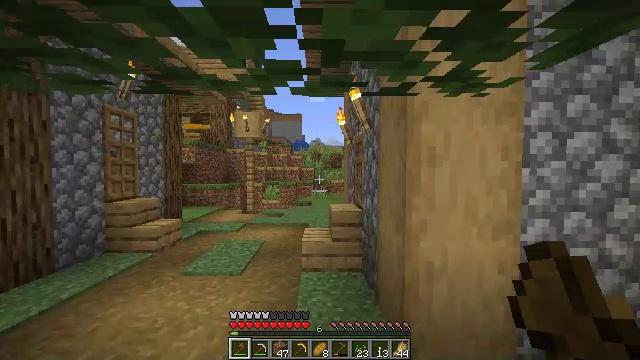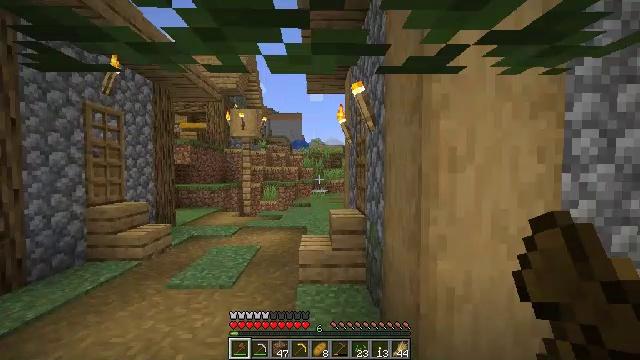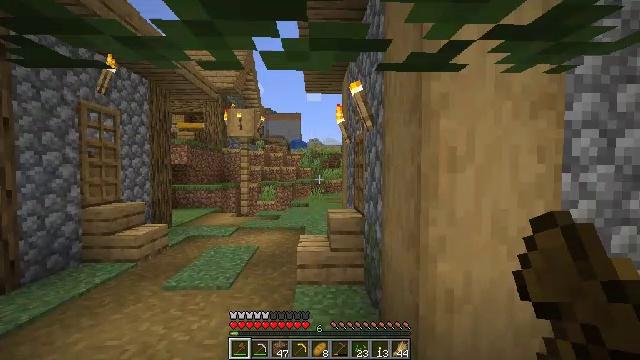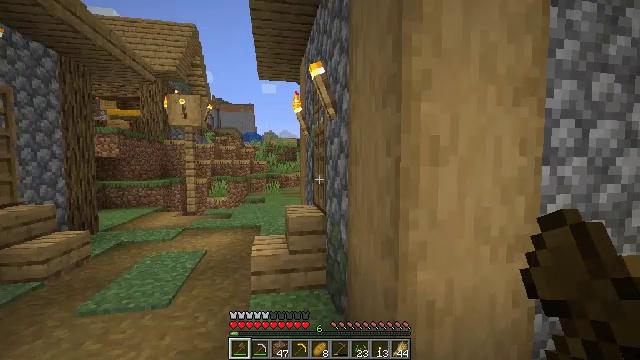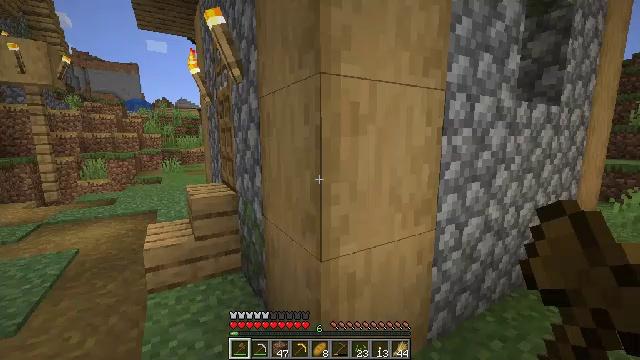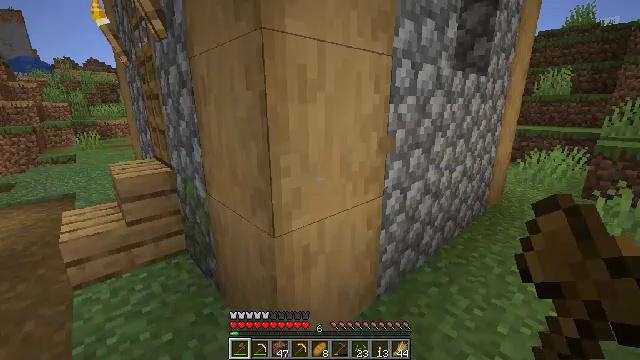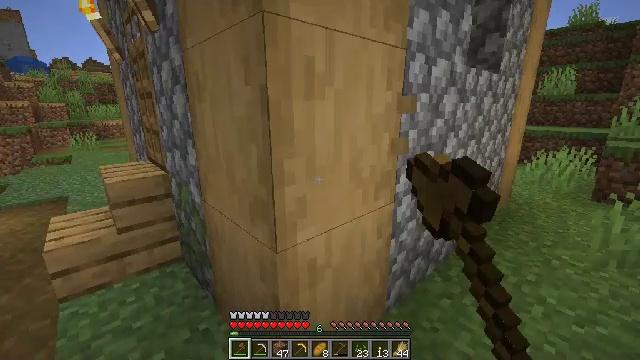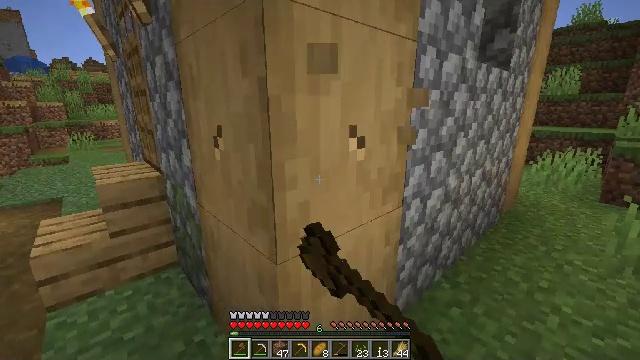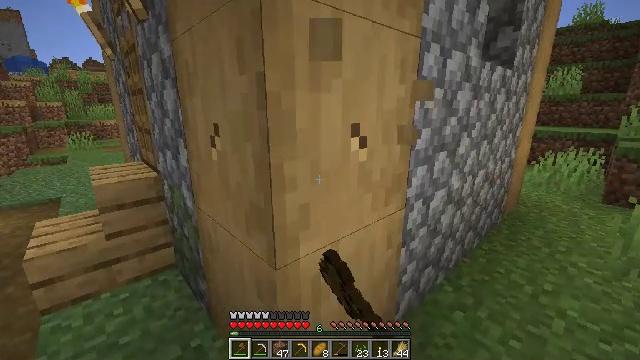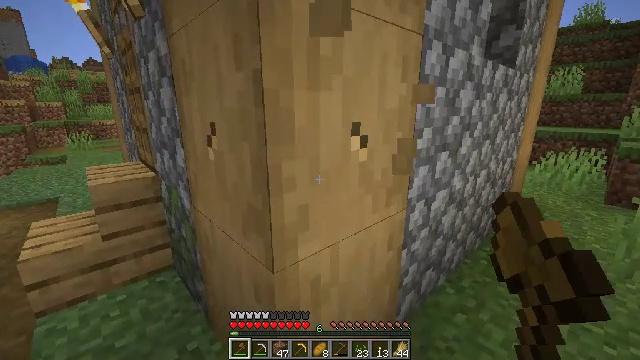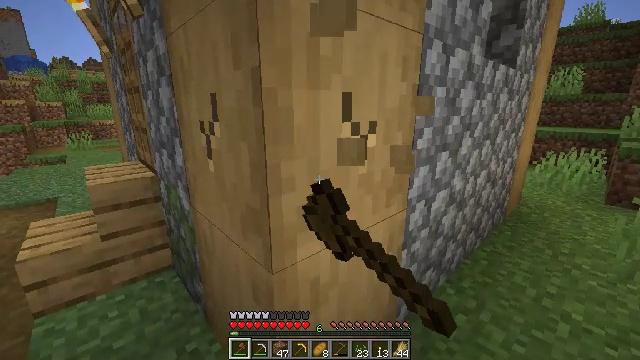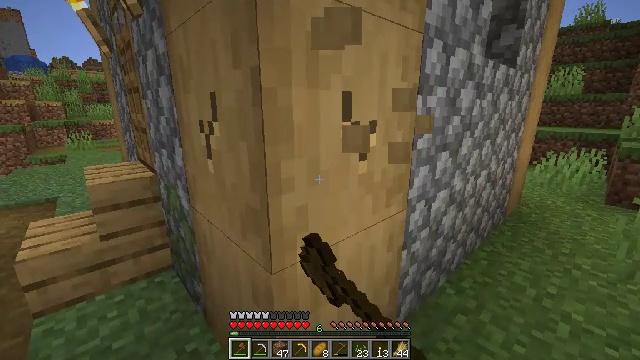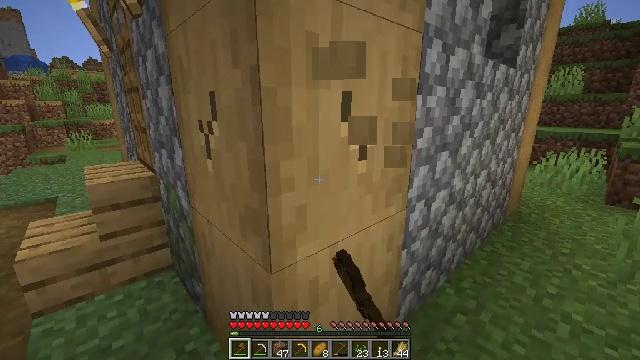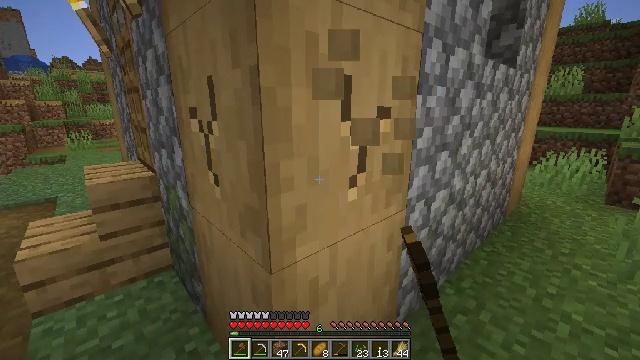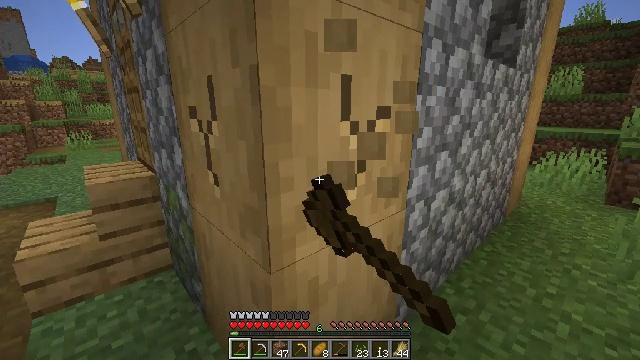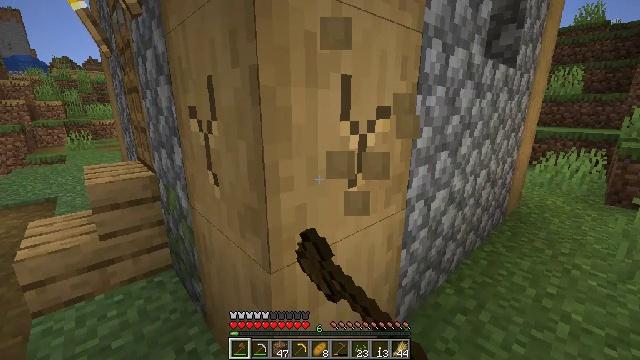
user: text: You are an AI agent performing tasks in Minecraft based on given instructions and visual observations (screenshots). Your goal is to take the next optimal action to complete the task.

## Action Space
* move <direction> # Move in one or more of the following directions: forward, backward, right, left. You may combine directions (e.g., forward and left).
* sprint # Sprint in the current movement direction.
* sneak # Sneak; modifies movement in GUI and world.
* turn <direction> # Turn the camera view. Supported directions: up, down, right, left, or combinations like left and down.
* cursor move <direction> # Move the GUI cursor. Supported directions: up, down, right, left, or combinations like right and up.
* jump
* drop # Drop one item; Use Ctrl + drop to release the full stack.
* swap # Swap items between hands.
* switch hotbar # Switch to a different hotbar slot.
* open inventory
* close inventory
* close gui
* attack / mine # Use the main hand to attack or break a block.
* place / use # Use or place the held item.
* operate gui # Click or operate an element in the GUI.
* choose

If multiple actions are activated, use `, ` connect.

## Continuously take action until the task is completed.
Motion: motion action
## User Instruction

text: Mine the stripped oak log.
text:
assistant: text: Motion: move forward, jump
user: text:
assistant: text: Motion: move forward, jump
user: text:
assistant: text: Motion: move forward, turn right and down, jump
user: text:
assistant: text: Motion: move forward, turn right and down, jump
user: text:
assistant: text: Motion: move forward, turn right and down, attack / mine, jump
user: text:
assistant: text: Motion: attack / mine
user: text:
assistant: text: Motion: attack / mine
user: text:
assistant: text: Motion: attack / mine
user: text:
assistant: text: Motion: attack / mine
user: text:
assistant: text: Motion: attack / mine
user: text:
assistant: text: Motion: attack / mine
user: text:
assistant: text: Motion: attack / mine
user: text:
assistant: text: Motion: attack / mine
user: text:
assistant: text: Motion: attack / mine
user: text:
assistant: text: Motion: attack / mine
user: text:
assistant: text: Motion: attack / mine
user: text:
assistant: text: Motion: attack / mine
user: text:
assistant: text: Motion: attack / mine
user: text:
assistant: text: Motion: attack / mine
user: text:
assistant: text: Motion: attack / mine
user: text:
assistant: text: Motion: attack / mine
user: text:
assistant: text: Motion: attack / mine
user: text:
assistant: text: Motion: attack / mine
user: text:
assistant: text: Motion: attack / mine
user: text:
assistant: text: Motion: attack / mine
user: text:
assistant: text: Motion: attack / mine
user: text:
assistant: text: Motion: attack / mine
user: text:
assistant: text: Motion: attack / mine
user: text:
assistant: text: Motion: attack / mine
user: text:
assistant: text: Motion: attack / mine